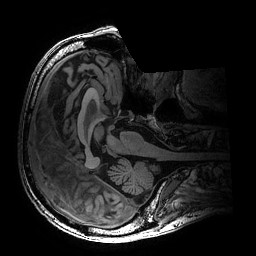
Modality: T1w
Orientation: axial
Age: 66
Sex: male
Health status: healthy
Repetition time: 2.53 s
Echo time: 0.0034 s